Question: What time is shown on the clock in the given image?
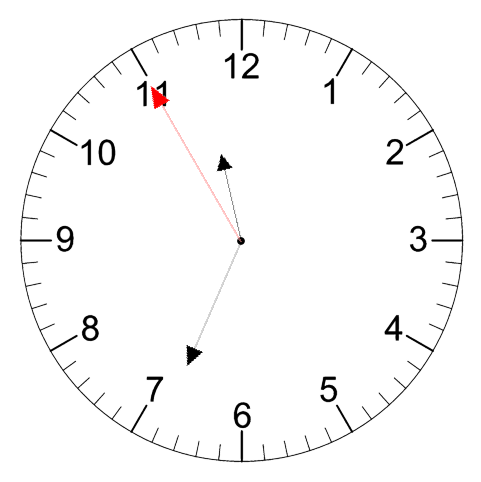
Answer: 11:33:55